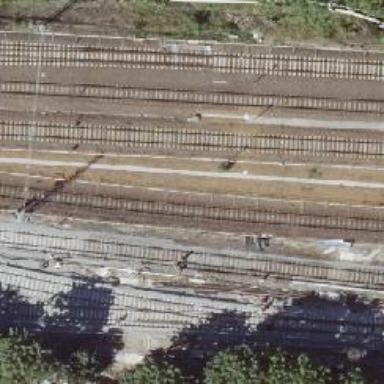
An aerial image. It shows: Railway signal.